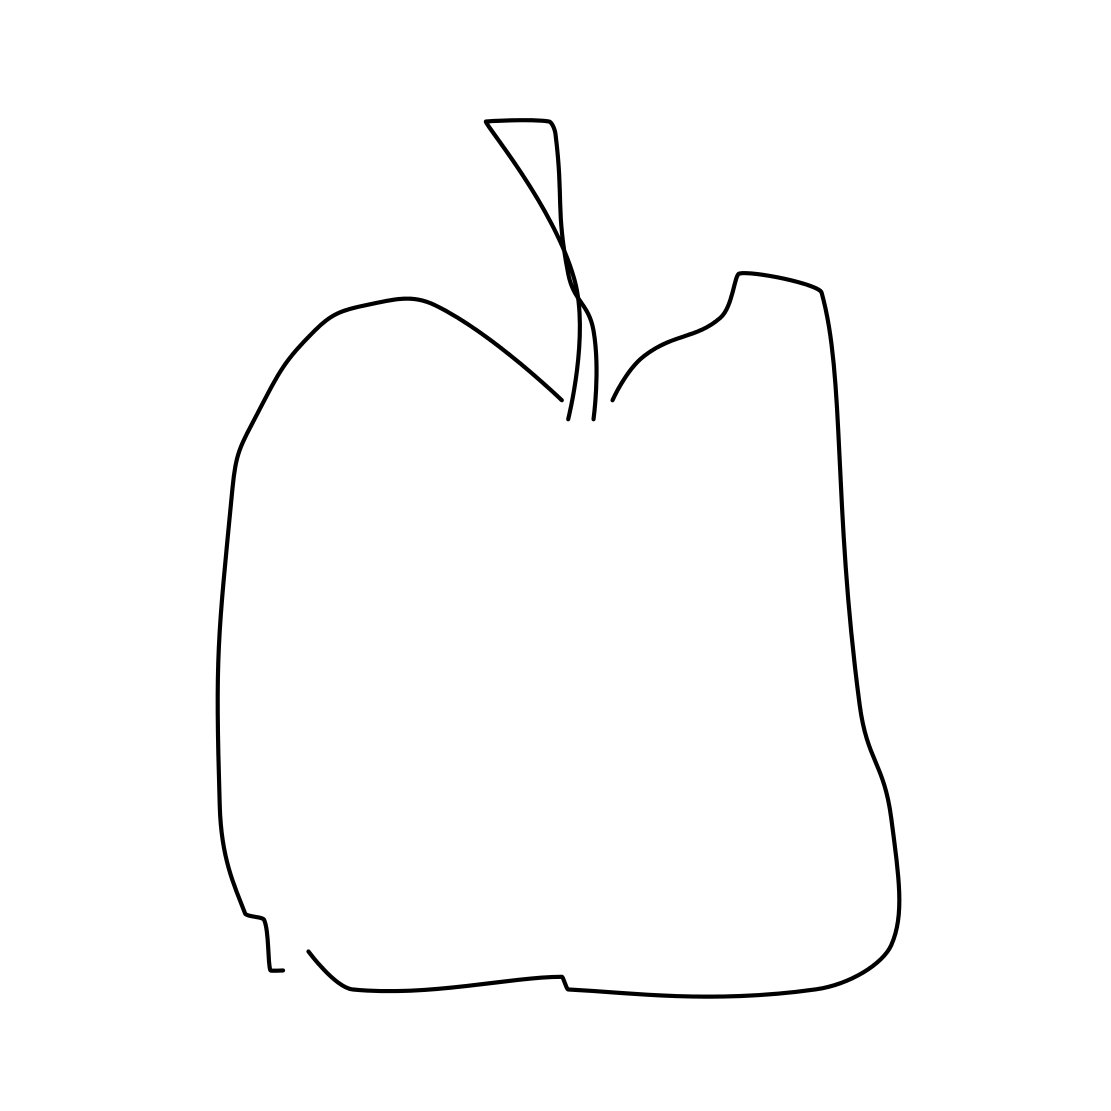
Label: apple